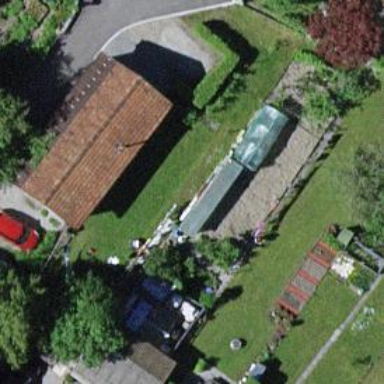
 designed for leisure activities on land."